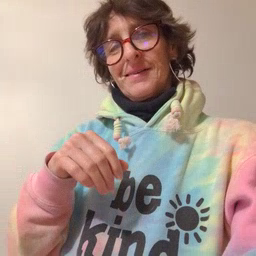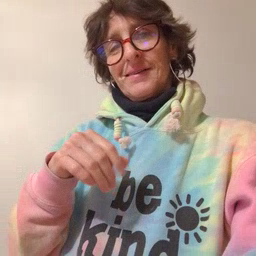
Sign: owl